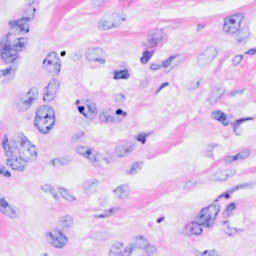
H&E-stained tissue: Breast